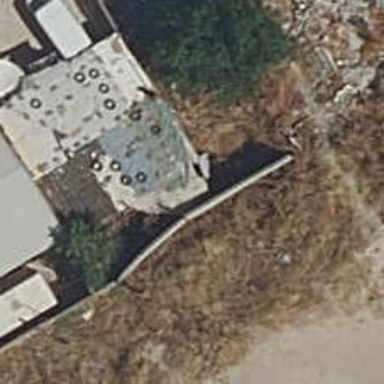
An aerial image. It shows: Wall barrier.